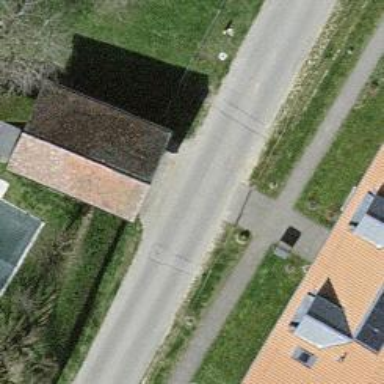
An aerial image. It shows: Residential road with asphalt surface and no sidewalk.